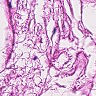
Metastatic tissue present: no